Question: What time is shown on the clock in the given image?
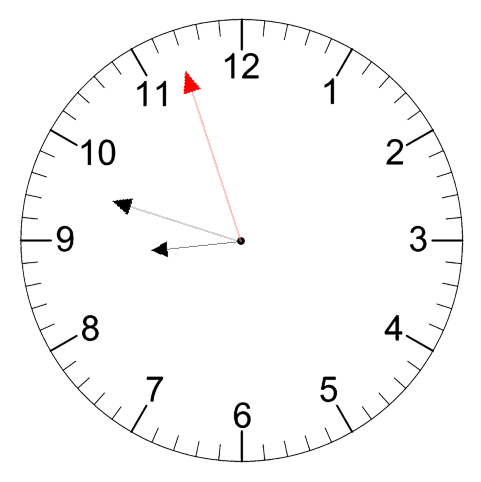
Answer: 08:47:57